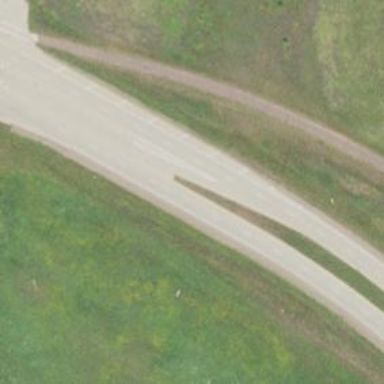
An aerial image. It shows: Trunk link highway.